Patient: sex M, age 73
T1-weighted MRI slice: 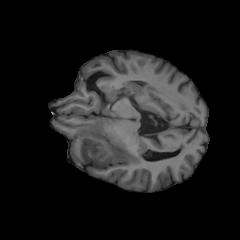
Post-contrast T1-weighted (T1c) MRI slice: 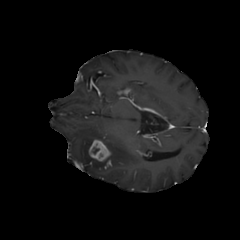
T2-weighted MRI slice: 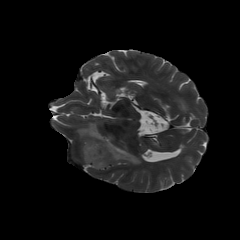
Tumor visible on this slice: yes
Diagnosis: Glioblastoma, IDH-wildtype
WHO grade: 4